Question: I have a pdf document, inside are comments lists of 2 types :
1. Rectangle
2. Text Box

I want to get values from Text Boxes with c# and itextsharp.
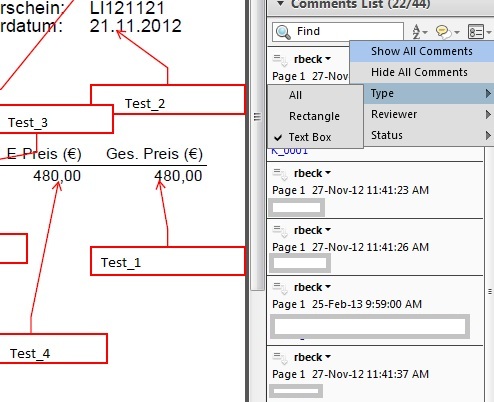
Answer: The text boxes and rectangles you're referring to are called Annotations. Annotations are defined as dictionaries and they are listed per page.
In other words: you need to create a 'PdfReader' instance and get the 'ANNOTS' from each page:
'''
PdfReader reader = new PdfReader("your.pdf");
for (int i = 1; i <= reader.NumberOfPages; i++) {
PdfArray array = reader.GetPageN(i).GetAsArray(PdfName.ANNOTS);
if (array == null) continue;
for (int j = 0; j < array.Size; j++) {
PdfDictionary annot = array.GetAsDict(j);
PdfString text = annot.GetAsString(PdfName.CONTENTS);
...
}
}
'''
In the above code sample, I have a 'PdfDictionary' named 'annot', from which I can extract the Contents. You may be interested in some other entries too (for instance the name of the annotation, if any). Please inspect all the keys that are available in the 'annot' object in case the 'Contents' entry isn't what you're looking for.
Replace the dots with whatever you want to do with the text. 'PdfString' has different method that will reveal its contents.
I'm the original developer of iText (I always assume that people already know this, but I was once downvoted because I didn't add this disclaimer).